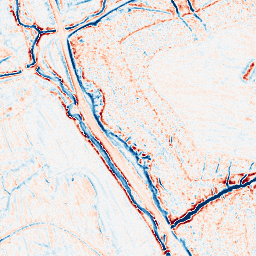
Category: edge_preserving
Decomposition family: bilateral
Decomposition parameters: d: 9
sigma_color: 100
sigma_space: 150
Upsampling method: lanczos
Upsampling parameters: scale: 4
Upsampling scale: 4